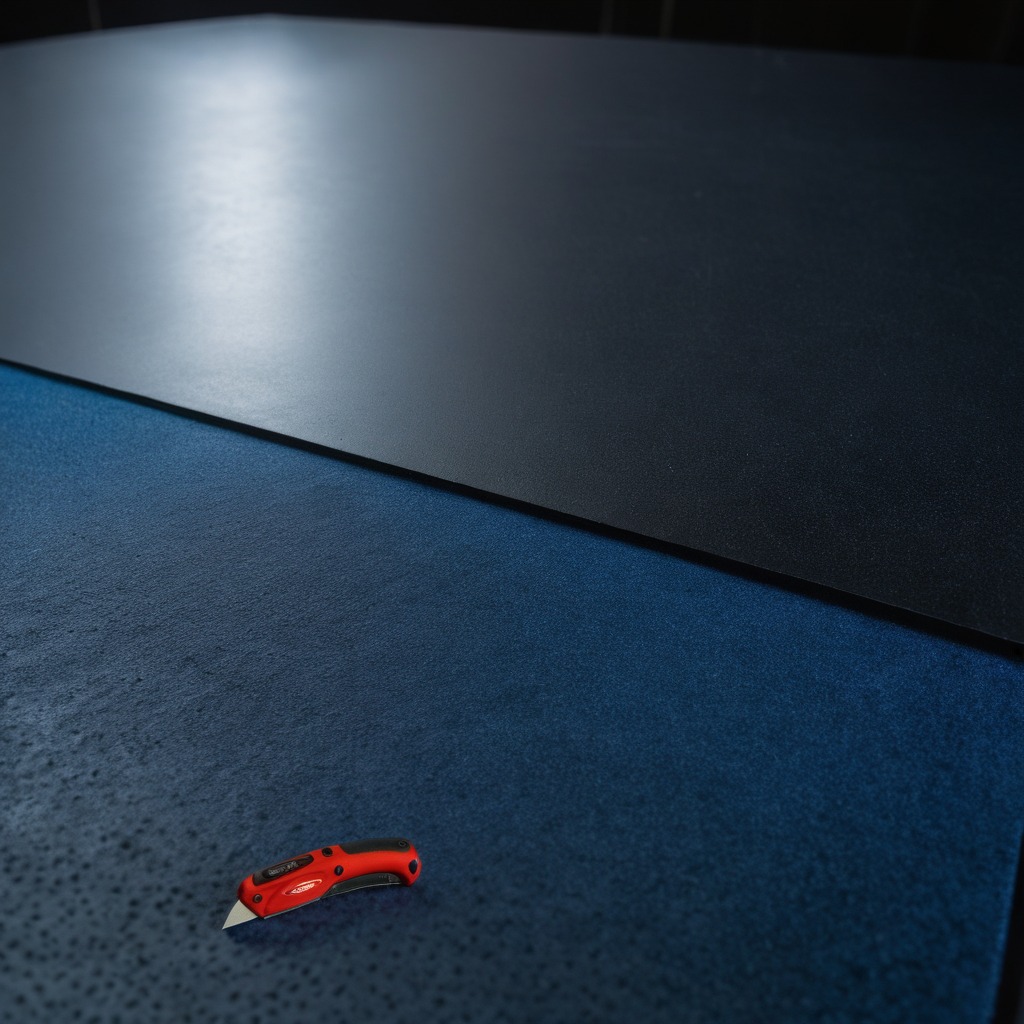
A utility knife lying on a clean granite tabletop covered with a blue rubber mat inside a workshop at night dim ambient light soft shadows worn but beneath the mat